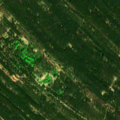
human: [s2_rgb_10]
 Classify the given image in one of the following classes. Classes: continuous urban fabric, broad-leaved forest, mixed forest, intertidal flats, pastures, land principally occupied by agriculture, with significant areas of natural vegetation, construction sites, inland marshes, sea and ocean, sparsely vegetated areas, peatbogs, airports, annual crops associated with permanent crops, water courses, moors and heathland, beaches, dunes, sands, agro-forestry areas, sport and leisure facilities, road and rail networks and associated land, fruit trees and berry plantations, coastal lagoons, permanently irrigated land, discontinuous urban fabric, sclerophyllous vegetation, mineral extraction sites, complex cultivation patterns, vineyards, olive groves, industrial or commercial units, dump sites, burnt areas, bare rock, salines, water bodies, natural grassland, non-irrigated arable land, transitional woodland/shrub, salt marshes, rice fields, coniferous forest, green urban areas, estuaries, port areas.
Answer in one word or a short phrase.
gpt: coniferous forest